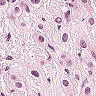
Metastatic tissue present: yes